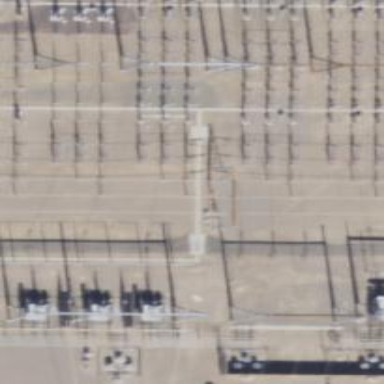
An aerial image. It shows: Switch used for power control.